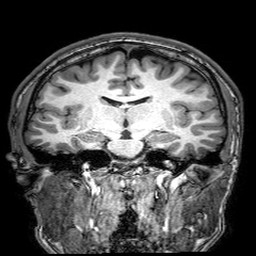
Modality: T1w
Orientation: sagittal
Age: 21
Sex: male
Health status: healthy
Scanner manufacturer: philips
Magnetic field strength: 3 T